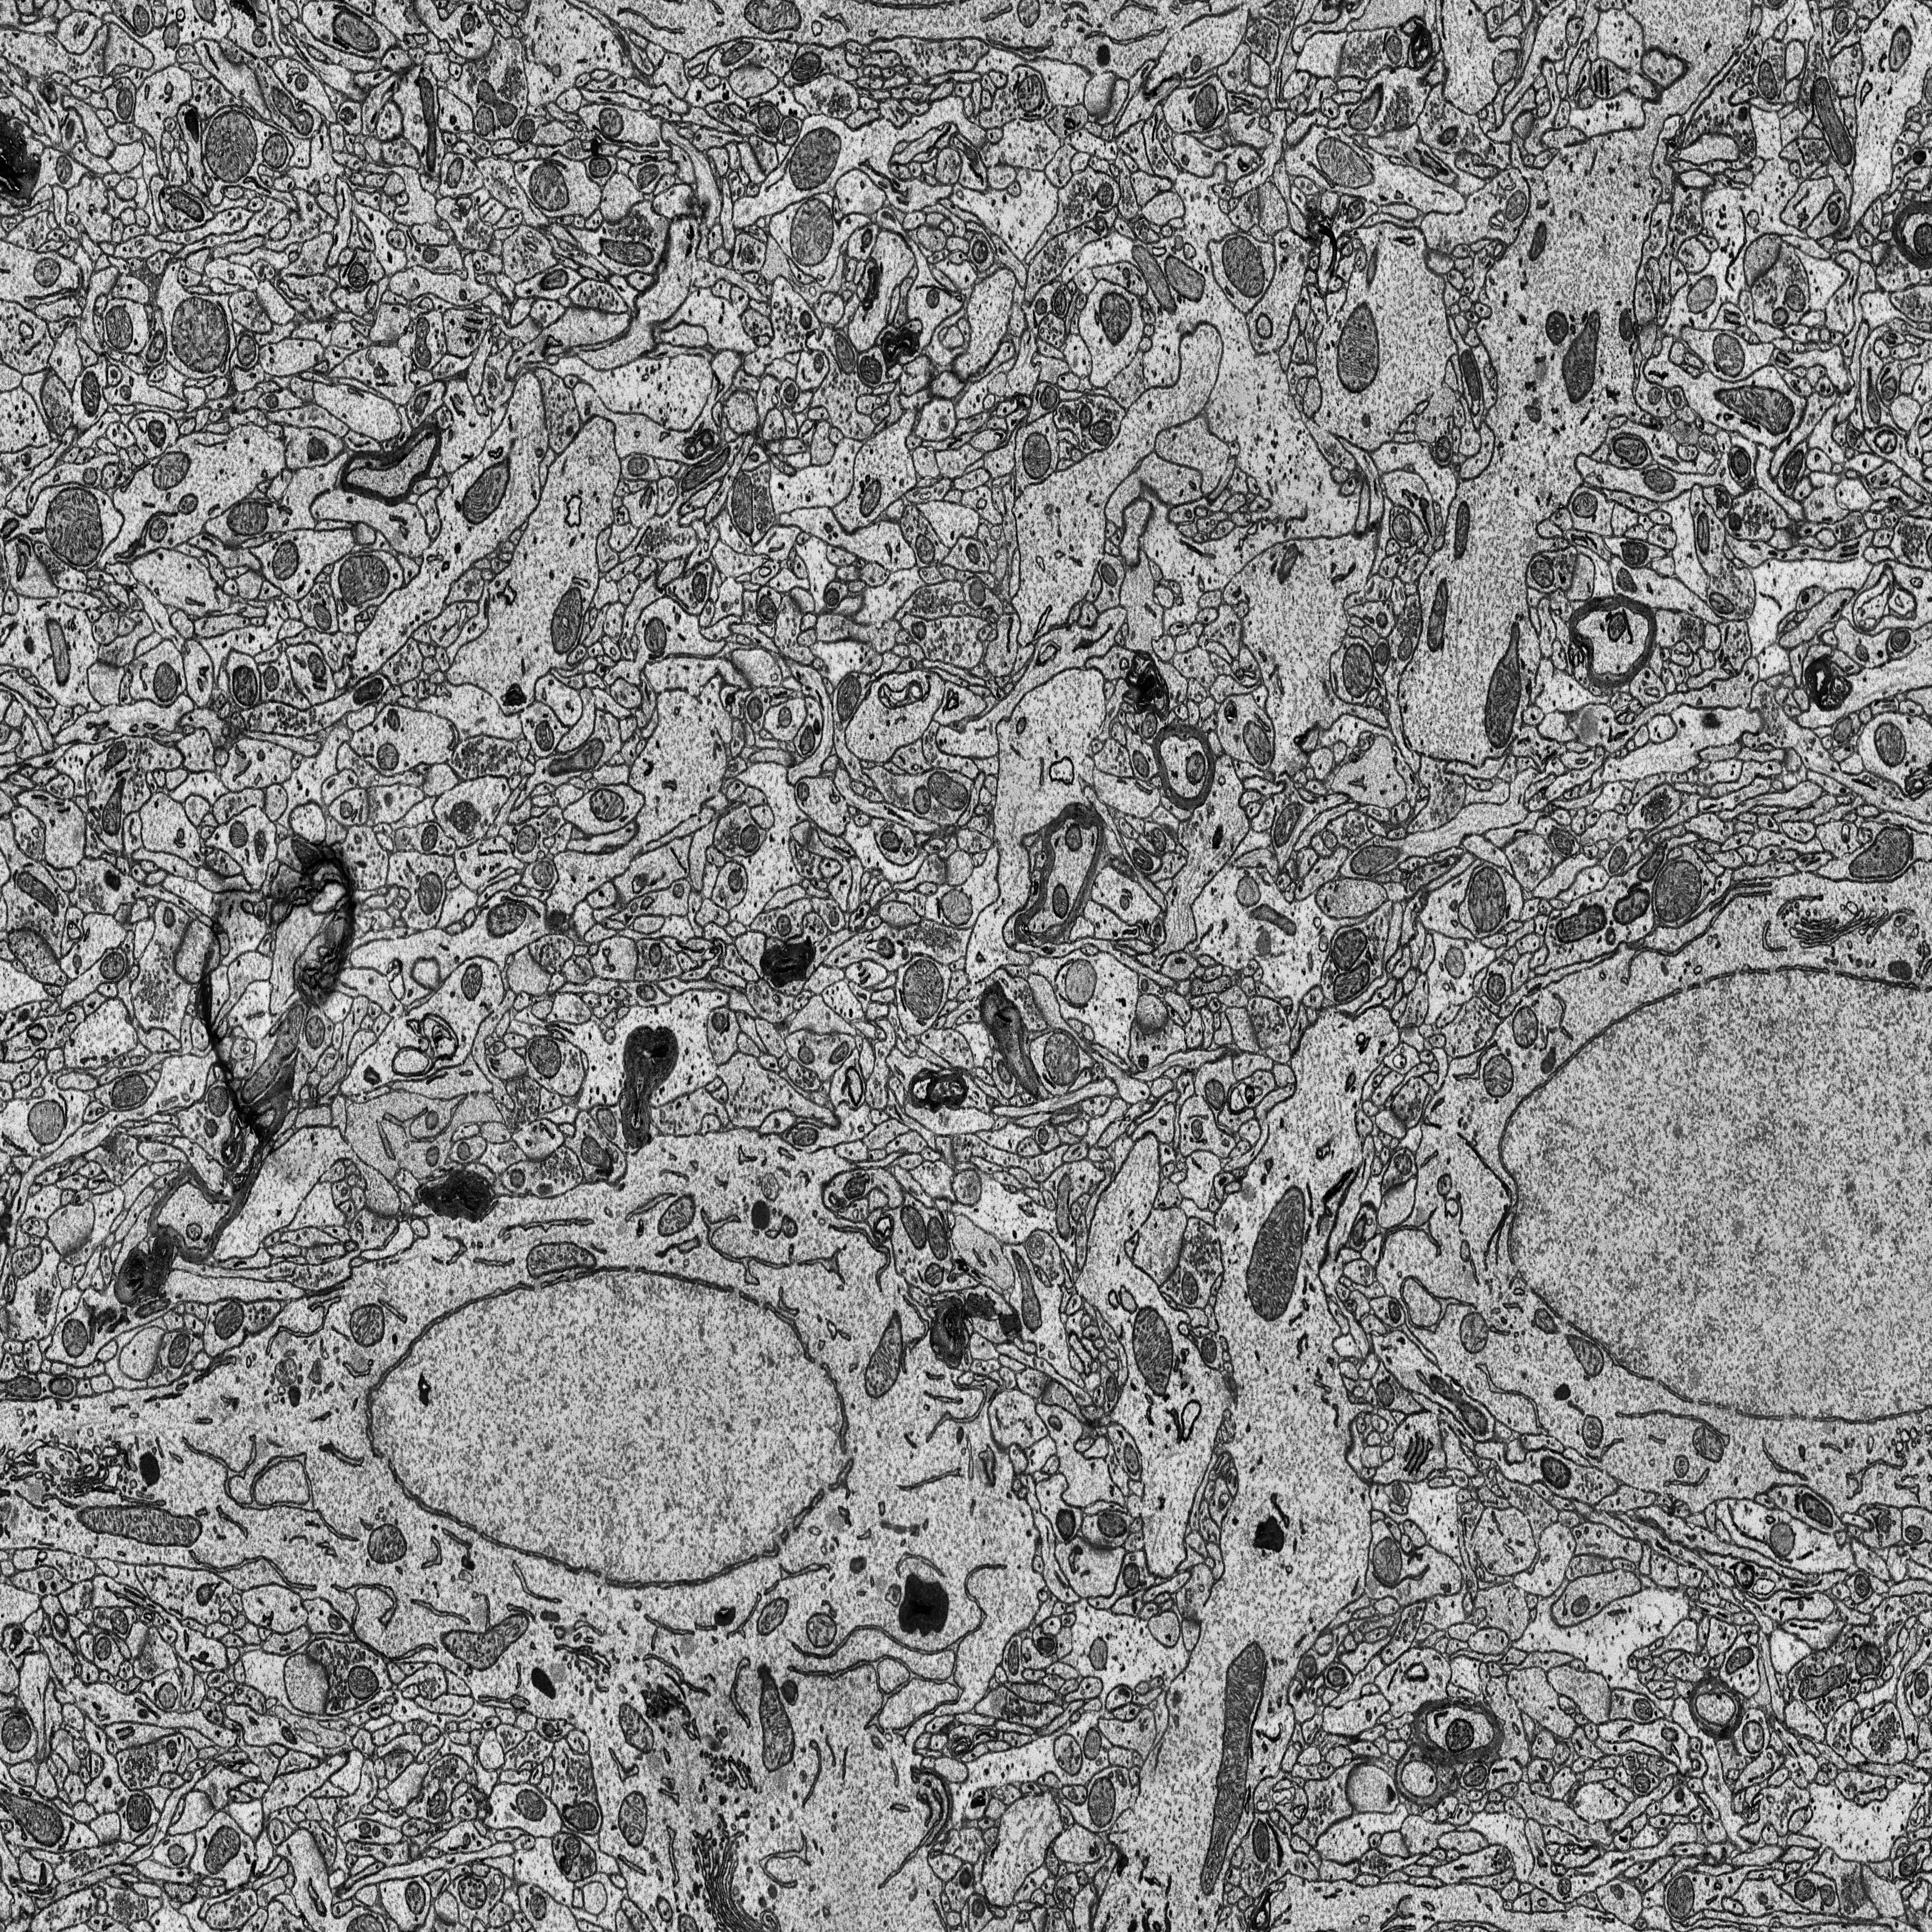
Electron microscopy slice of rat cortex tissue
Slice depth (z): 208
Mitochondria instances in slice: 383